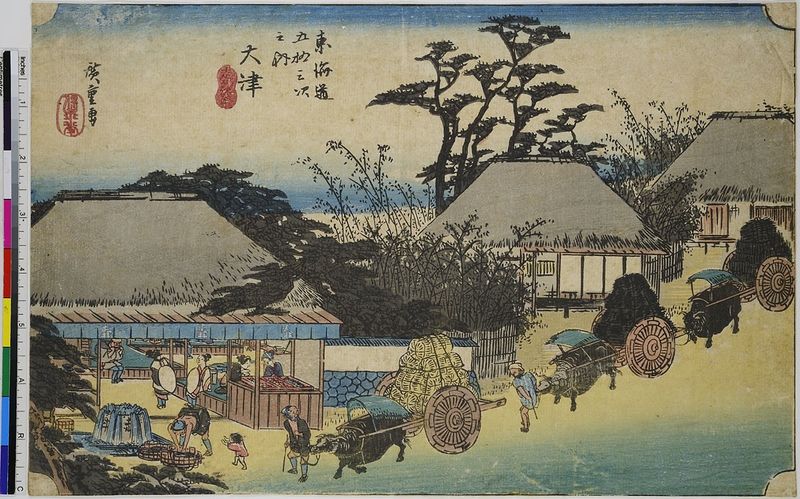
Titel: Otsu, Hashirii-Teeladen, aus der Serie: Die 53 Stationen des Tokaido
Künstler: Utagawa Hiroshige
Standort: Hamburg
Institution: Museum für Kunst und Gewerbe Hamburg
Schlagwörter: bäume, menschen, bunt, tiere, häuser, holzschnitt, dorf, kutsche, laden, querformat, schriftzeichen, druckgraphik, druckgrafik, china, leben, zeit, farbholzschnitt, fahrzeuge, federzeichnung, tieren, edo, reproduktionen, druckerzeugnisse, geschäft, ukiyo